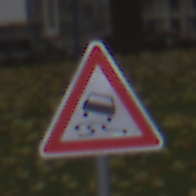
Verkehrszeichen: SchleuderOderRutschgefahr
Umgebung: Outdoor, Nature
Tageszeit: MorningAfternoon
Wetter: Overcast
Licht: Natural
Jahreszeit: Autumn
Kontrast: LowContrast